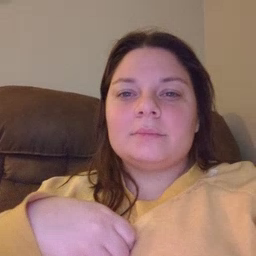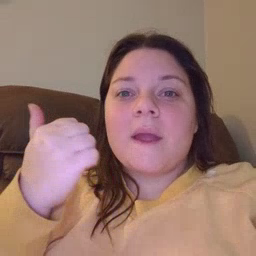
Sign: every